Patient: sex M, age 63
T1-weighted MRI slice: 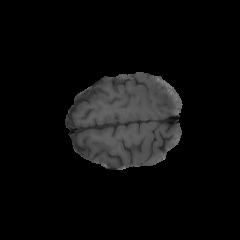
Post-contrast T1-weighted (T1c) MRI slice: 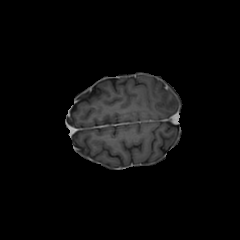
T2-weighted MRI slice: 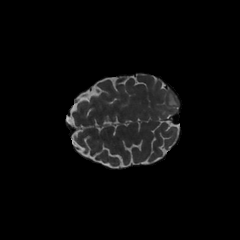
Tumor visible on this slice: yes
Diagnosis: Glioblastoma, IDH-wildtype
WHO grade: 4